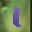
Label: 1